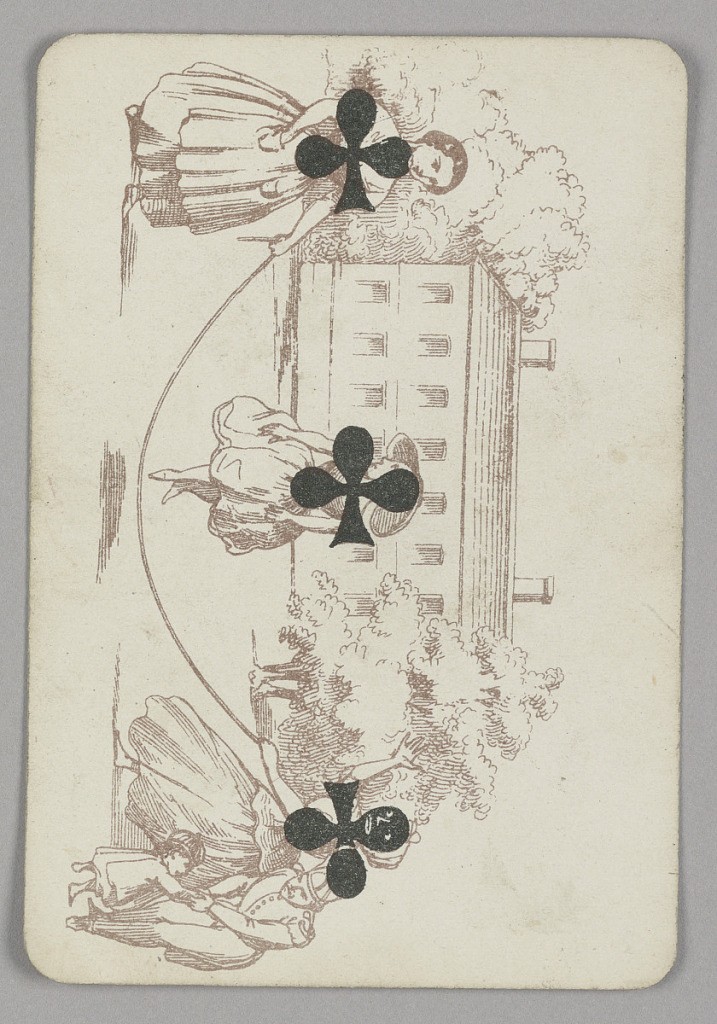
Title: Three of Clubs
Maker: E. Le Tellier, French, active late 19th century
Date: late 19th century
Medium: Lithograph on paper
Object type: Playing card
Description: Three of Clubs playing card from a pack of transformation playing cards. Vertically, figural scene depicted in one tone. A girl jumps rope, which is twirled by two older women at either side, each of the three figures marked with a black club. At bottom, the woman's face is made black by the club, her facial features highlighted in white. A house and trees in the background. At lower left, a man holds the hand of a small child.